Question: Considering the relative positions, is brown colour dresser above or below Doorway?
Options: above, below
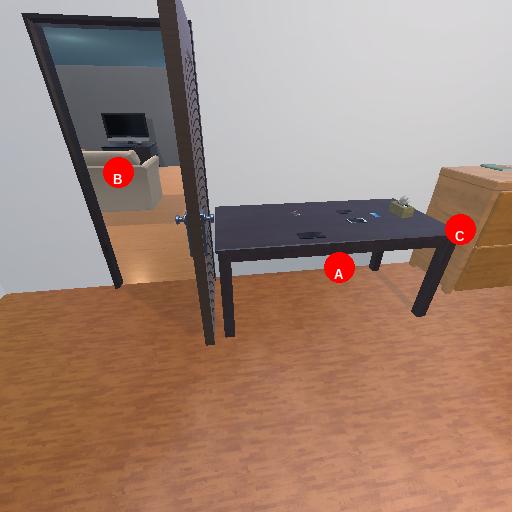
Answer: above